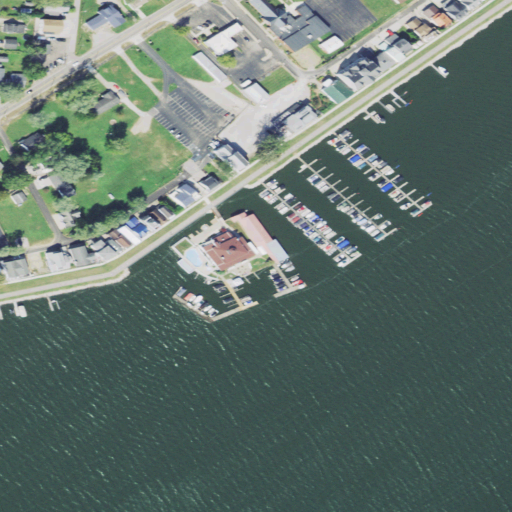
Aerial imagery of island in Ohio named Watkins Island containing open water, medium intensity development, high intensity development, low intensity development, open development, and barren land